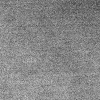
Atmospheric dust classification: dusty